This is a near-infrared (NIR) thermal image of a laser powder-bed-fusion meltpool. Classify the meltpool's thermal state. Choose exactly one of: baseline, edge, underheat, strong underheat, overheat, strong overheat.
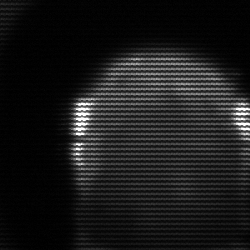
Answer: edge